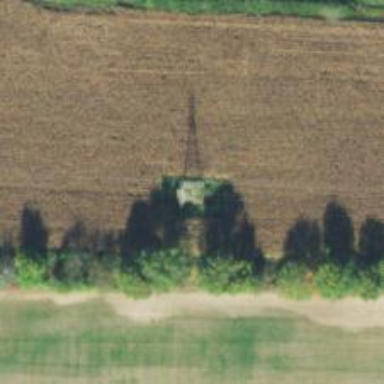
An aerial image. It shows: Lattice structure tower used for power transmission.